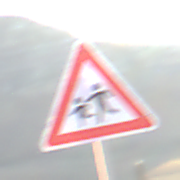
Verkehrszeichen: KinderRechts
Umgebung: Outdoor, Nature
Tageszeit: SunriseSunset
Wetter: Clear
Licht: Natural
Jahreszeit: NotSpecified
Kontrast: HighContrast